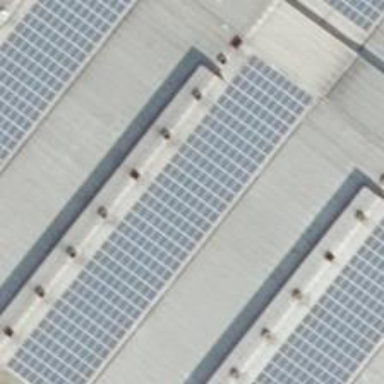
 consisting of solar photovoltaic panels."